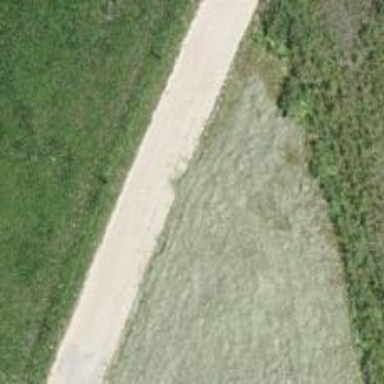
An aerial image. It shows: Well-maintained track road of grade 1.